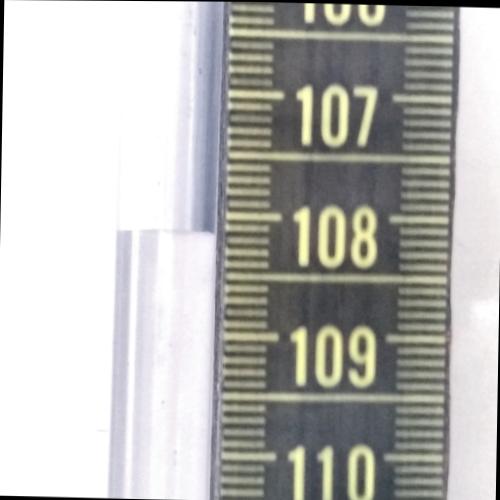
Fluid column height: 108.1 cm